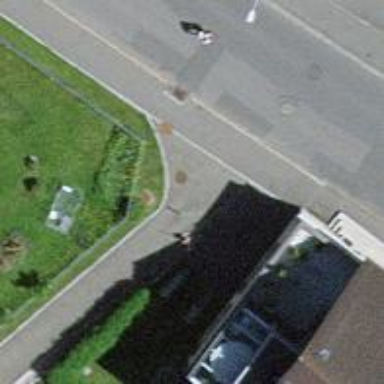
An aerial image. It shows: Bollard barrier.